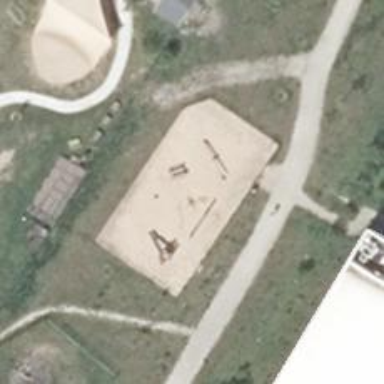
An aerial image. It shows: Playground area for leisure land.